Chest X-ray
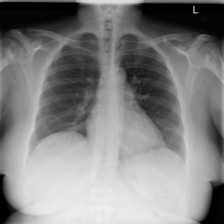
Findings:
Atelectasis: negative
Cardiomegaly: negative
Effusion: negative
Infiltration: positive
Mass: negative
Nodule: negative
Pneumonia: negative
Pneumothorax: negative
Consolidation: negative
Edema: negative
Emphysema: negative
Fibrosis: negative
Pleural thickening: negative
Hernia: negative